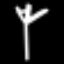
Label: fork